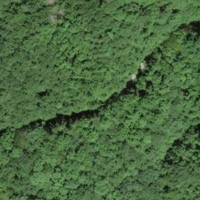
EUNIS habitat code: 41
Species observed at this site:
Prunus padus